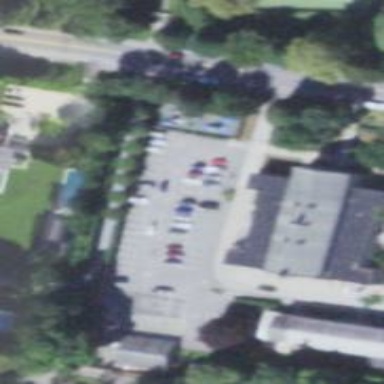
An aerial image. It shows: School building.